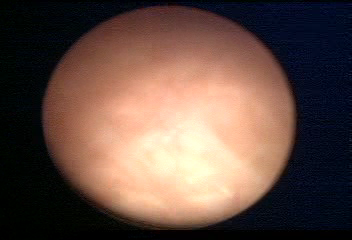
Modality: WLC
Class: Normal mucosa
Bladder cancer association: No